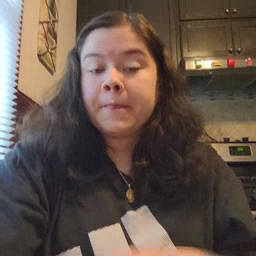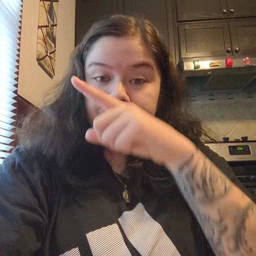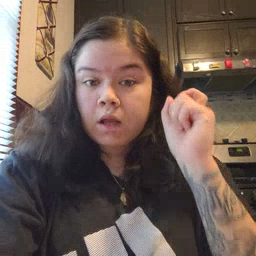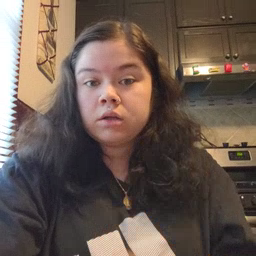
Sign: because